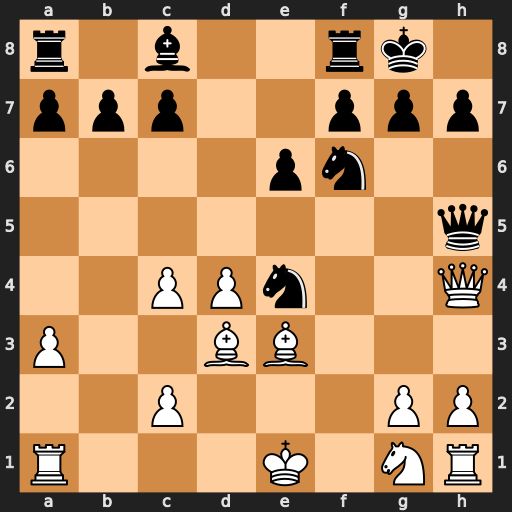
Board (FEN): r1b2rk1/ppp2ppp/4pn2/7q/2PPn2Q/P2BB3/2P3PP/R3K1NR
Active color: w
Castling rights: KQ
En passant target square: -
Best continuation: Qxh5 Nxh5 Bxe4